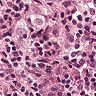
Metastatic tissue present: yes